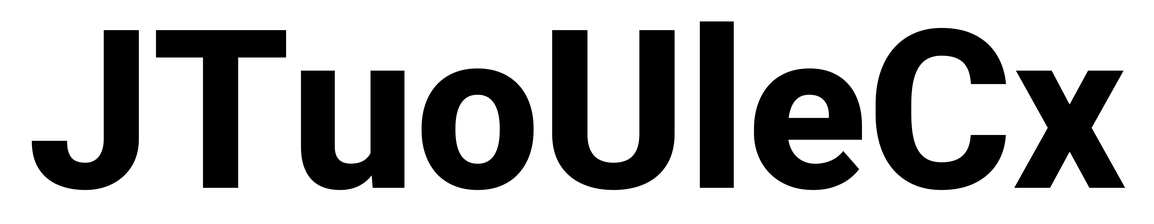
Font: Roboto_ExtraBold